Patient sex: F
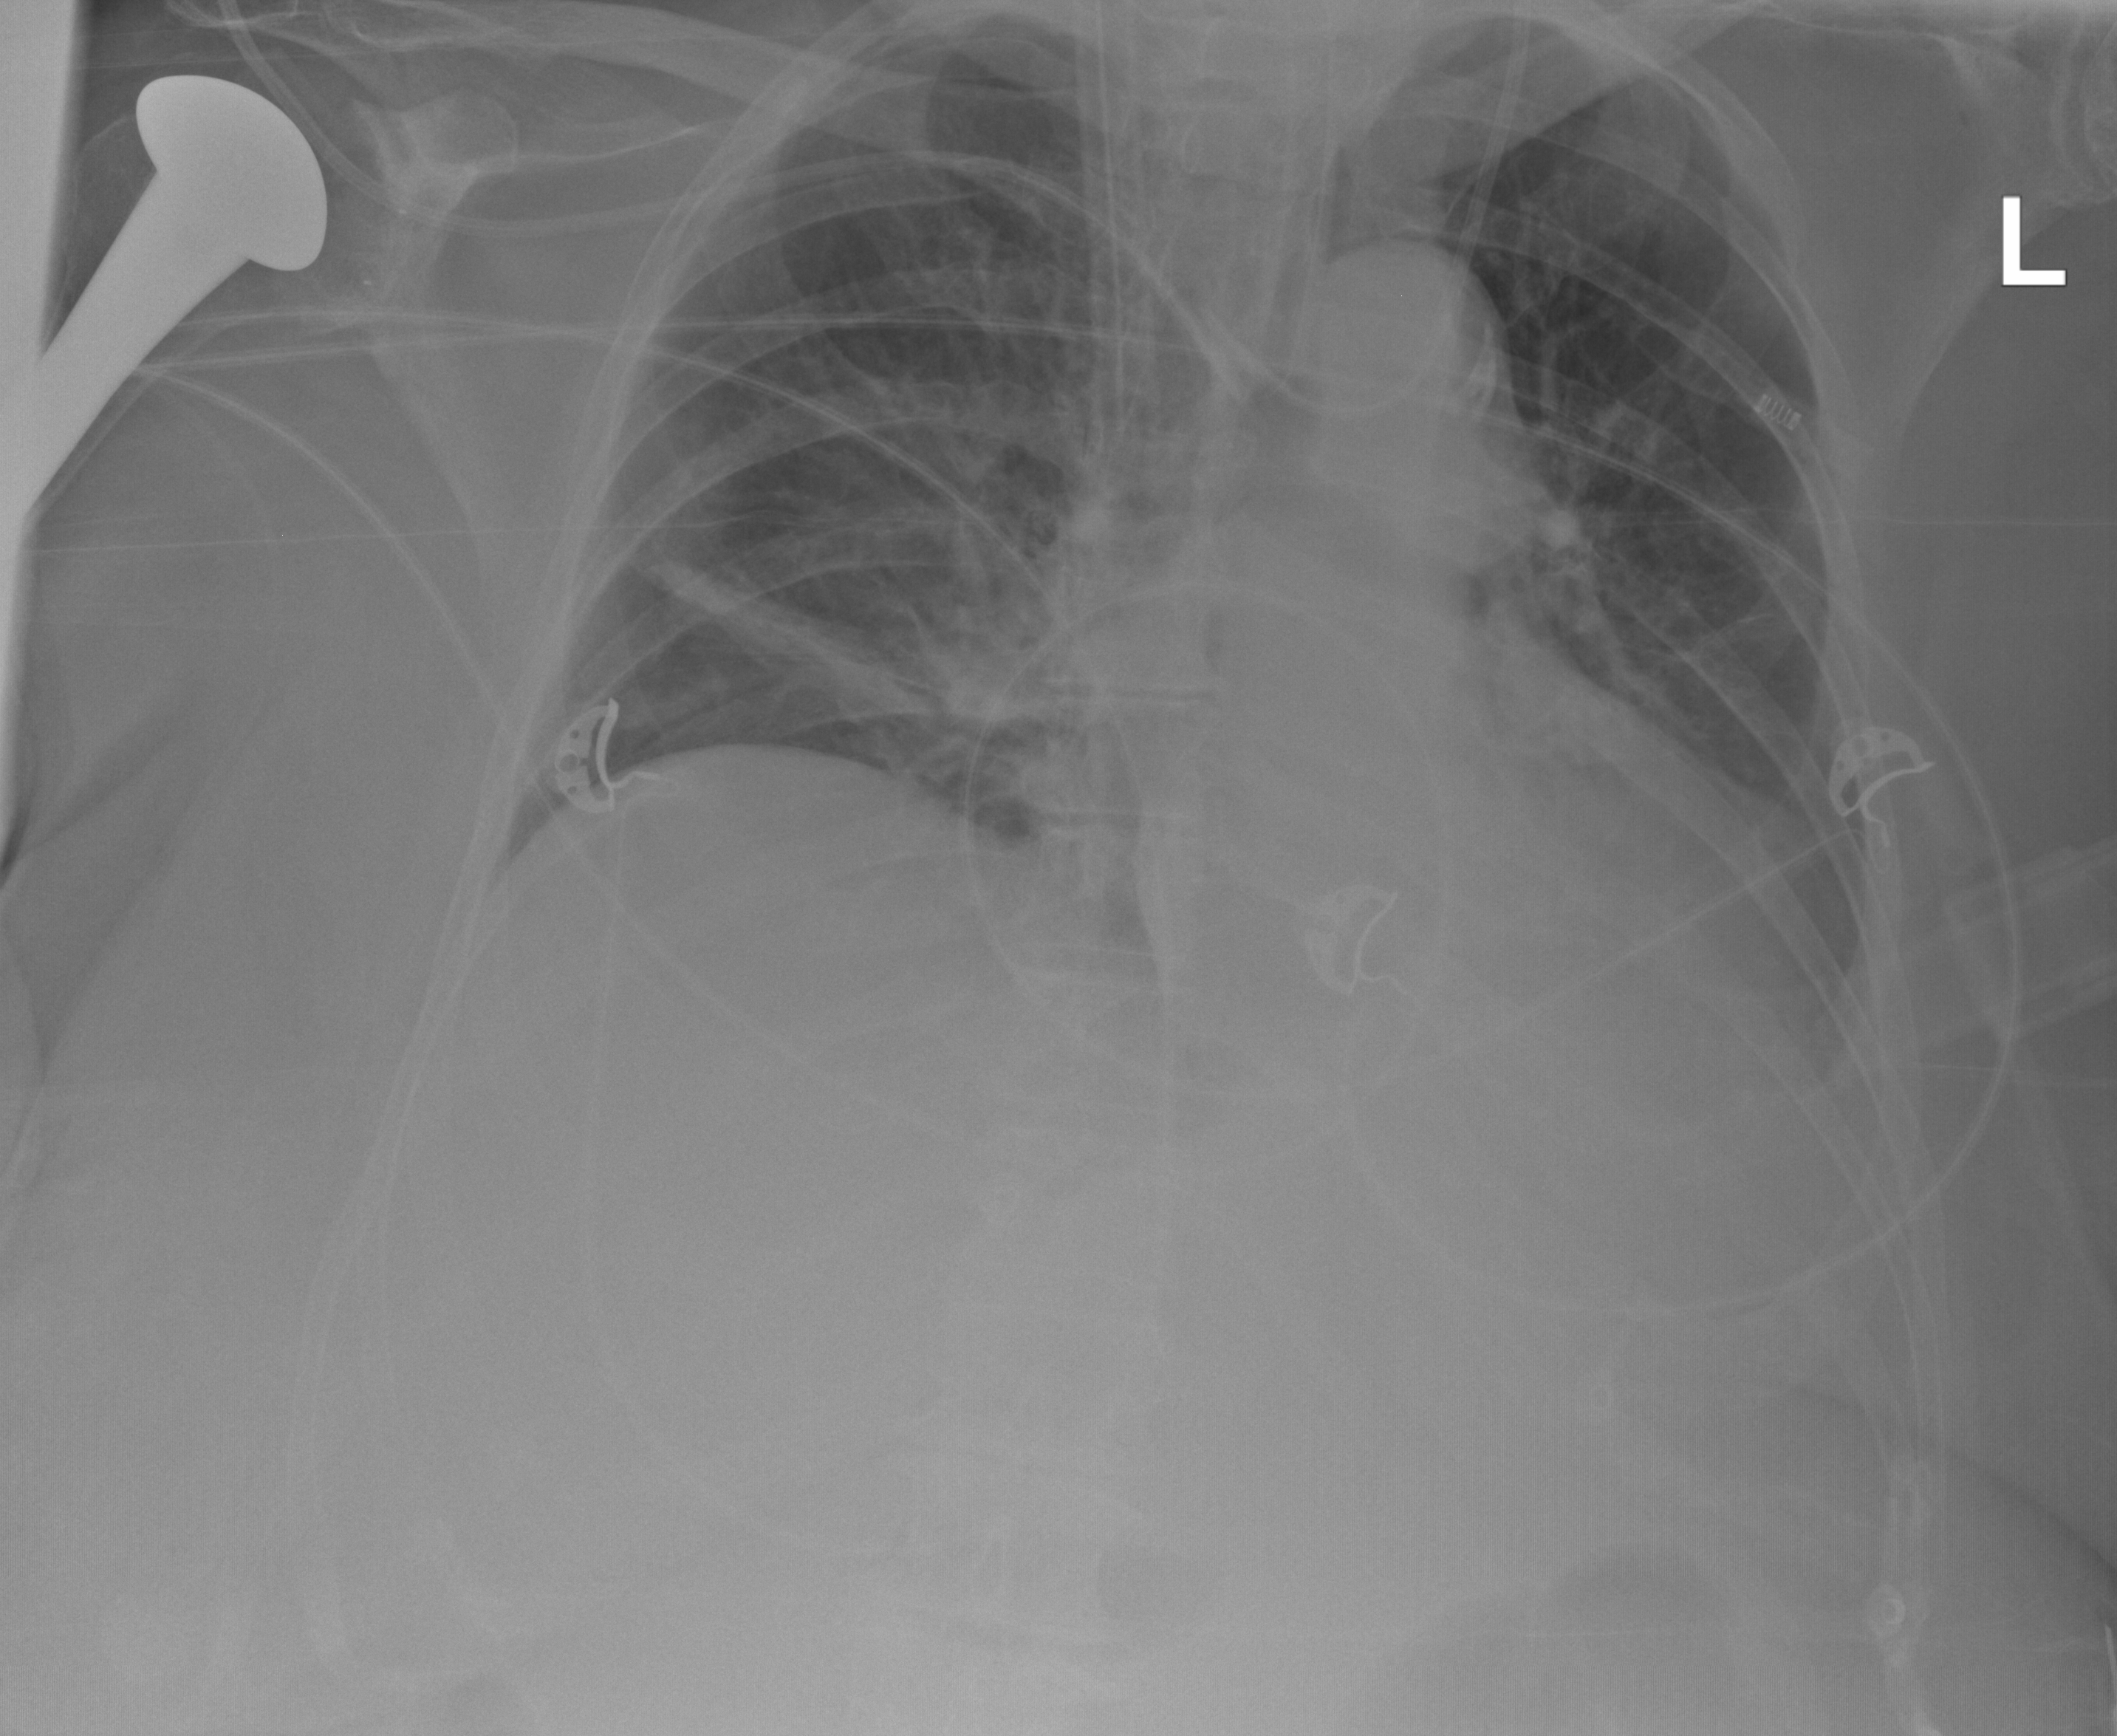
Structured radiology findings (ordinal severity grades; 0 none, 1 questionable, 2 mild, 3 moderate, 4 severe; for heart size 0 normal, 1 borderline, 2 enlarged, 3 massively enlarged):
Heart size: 2
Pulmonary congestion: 2
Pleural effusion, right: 0
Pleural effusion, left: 2
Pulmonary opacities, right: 0
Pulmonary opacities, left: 0
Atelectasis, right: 2
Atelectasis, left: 2